Interaction volume radius: 5 \u00c5
Interaction volume height: 35 \u00c5
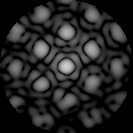
Disorder parameter: 0.2697